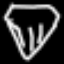
Label: diamond